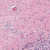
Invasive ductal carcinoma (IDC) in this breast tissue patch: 0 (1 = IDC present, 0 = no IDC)